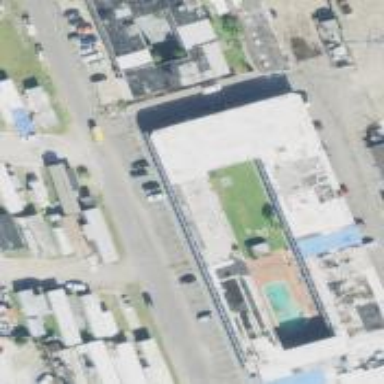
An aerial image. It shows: Building that is motel.